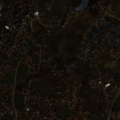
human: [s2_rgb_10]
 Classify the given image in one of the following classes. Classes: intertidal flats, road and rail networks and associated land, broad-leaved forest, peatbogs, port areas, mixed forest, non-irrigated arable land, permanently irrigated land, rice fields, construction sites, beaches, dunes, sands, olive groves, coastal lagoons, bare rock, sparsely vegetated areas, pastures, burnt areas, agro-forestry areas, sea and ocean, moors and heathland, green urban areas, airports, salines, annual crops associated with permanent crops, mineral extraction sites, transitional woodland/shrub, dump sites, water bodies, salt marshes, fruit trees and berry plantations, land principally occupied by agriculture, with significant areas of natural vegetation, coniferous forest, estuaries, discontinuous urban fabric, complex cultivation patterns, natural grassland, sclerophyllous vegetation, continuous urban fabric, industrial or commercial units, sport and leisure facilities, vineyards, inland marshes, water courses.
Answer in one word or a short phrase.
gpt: discontinuous urban fabric, non-irrigated arable land, complex cultivation patterns, land principally occupied by agriculture, with significant areas of natural vegetation